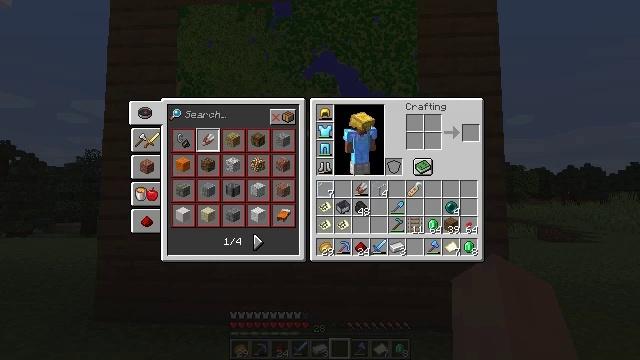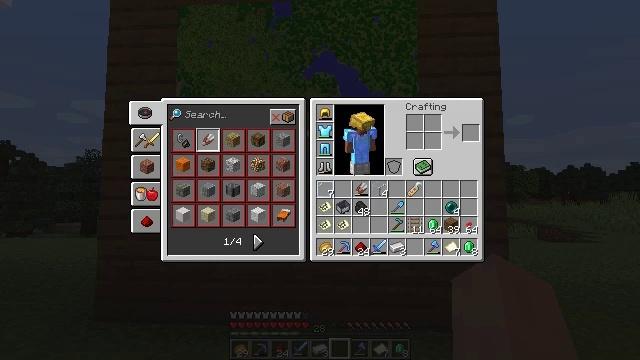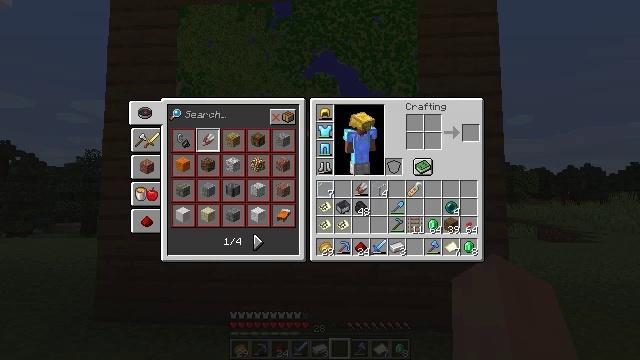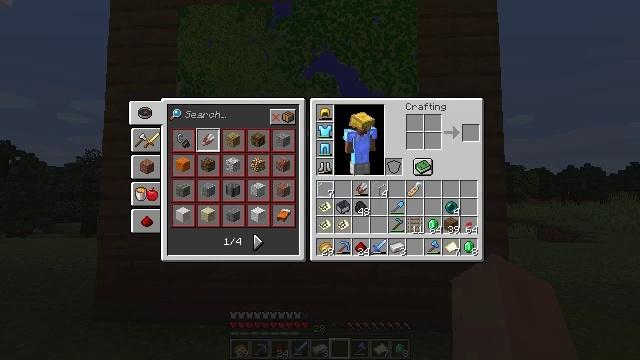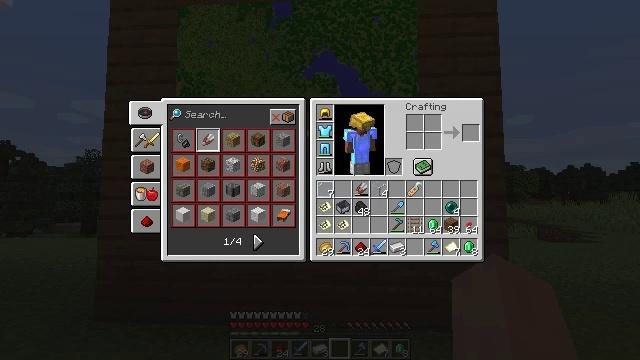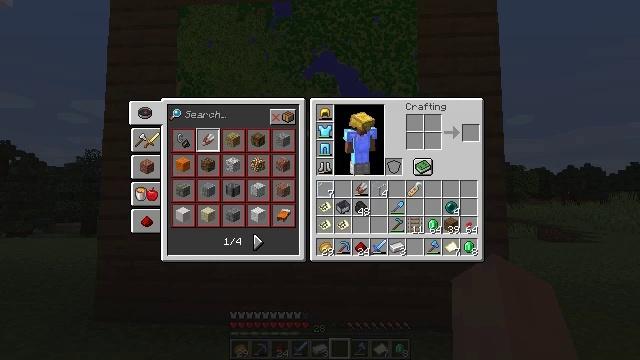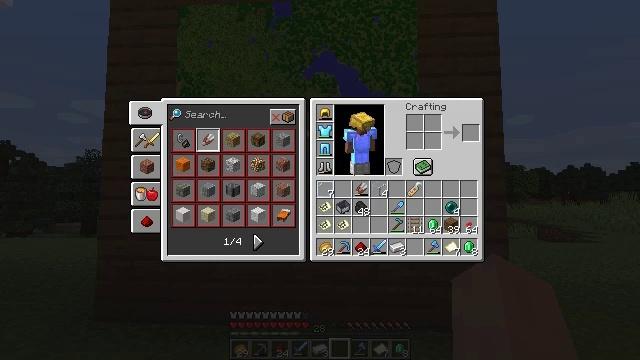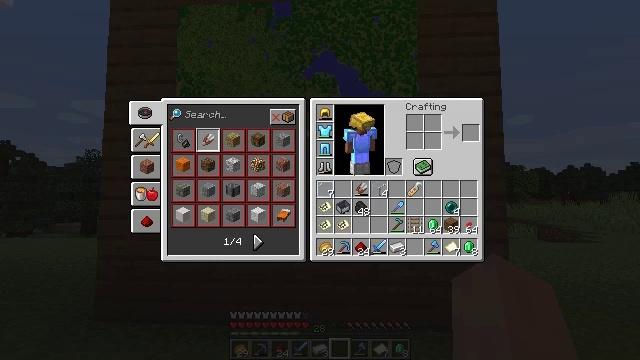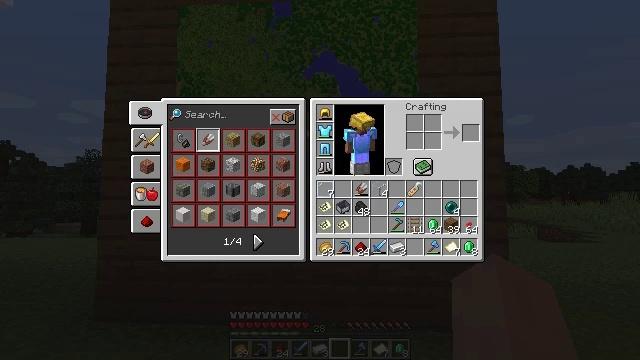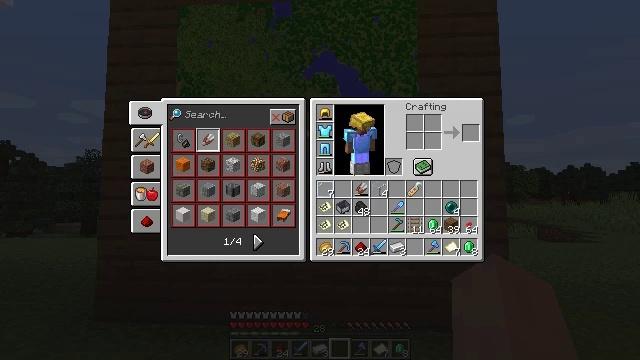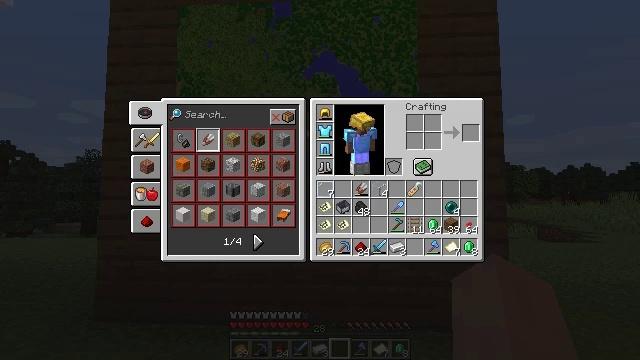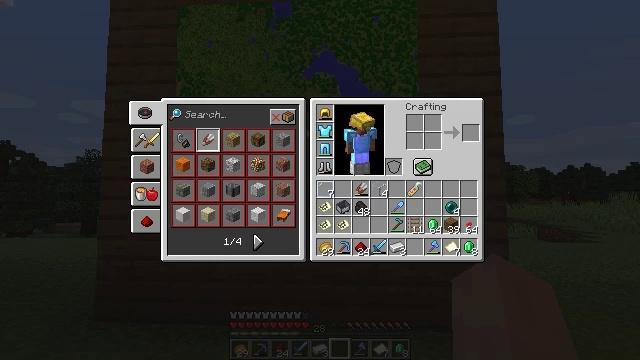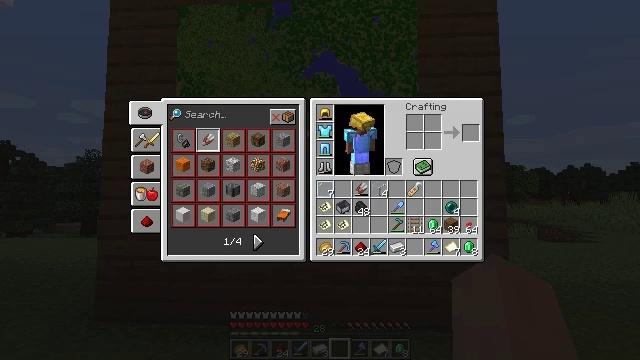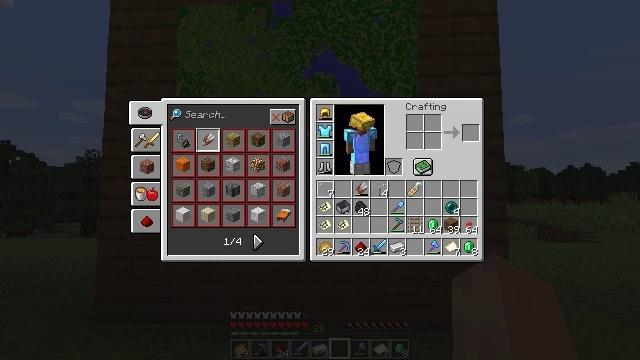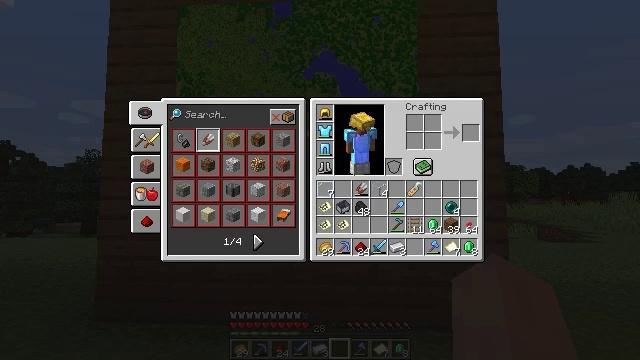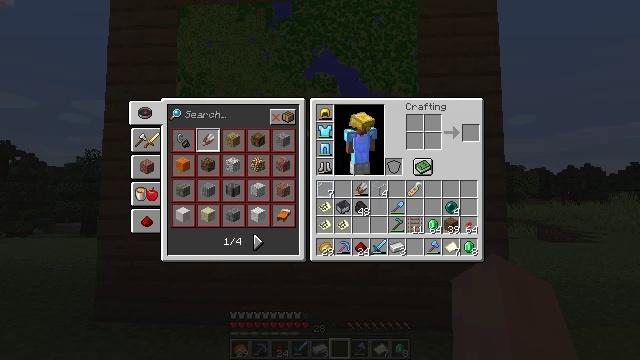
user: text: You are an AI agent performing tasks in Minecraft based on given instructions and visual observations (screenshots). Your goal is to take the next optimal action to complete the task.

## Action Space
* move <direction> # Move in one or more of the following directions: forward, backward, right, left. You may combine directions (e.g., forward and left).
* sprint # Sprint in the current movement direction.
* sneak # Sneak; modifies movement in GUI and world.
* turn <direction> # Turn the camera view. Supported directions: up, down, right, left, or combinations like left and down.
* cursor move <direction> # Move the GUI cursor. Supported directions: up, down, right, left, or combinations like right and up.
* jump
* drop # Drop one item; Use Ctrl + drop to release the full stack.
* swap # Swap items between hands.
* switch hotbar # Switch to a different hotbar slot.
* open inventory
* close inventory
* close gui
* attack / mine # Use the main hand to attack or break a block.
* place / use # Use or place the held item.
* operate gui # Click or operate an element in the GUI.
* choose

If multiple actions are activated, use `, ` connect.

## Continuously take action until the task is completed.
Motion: motion action
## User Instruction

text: Put leather in the center and surround it with sticks to craft an item frame.
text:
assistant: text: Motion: no_op
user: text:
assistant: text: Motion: no_op
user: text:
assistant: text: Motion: no_op
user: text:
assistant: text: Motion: no_op
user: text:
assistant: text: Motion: no_op
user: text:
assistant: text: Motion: no_op
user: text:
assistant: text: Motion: no_op
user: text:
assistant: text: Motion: no_op
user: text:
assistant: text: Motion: no_op
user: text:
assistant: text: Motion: no_op
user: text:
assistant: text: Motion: no_op
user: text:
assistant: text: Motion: no_op
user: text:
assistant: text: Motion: no_op
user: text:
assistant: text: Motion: no_op
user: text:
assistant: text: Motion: no_op
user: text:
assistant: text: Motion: no_op
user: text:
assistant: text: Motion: no_op
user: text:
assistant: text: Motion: no_op
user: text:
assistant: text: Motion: no_op
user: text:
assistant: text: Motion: no_op
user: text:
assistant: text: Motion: no_op
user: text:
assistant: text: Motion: no_op
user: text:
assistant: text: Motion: no_op
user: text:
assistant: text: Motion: no_op
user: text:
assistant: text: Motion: no_op
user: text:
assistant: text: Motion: no_op
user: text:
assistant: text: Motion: no_op
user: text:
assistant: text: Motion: no_op
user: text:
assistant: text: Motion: no_op
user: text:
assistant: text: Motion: no_op